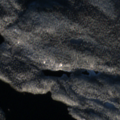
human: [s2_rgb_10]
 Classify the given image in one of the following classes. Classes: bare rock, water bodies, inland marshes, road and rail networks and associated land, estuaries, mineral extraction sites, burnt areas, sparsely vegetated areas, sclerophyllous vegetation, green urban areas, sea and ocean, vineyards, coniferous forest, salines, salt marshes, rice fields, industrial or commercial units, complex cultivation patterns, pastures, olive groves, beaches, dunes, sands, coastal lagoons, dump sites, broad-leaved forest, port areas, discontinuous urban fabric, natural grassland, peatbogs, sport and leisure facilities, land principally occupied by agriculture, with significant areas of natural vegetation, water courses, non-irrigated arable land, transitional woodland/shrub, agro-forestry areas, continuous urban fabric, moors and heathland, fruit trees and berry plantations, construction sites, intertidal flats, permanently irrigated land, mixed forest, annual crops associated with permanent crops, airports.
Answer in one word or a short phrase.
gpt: coniferous forest, mixed forest, water bodies